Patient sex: F
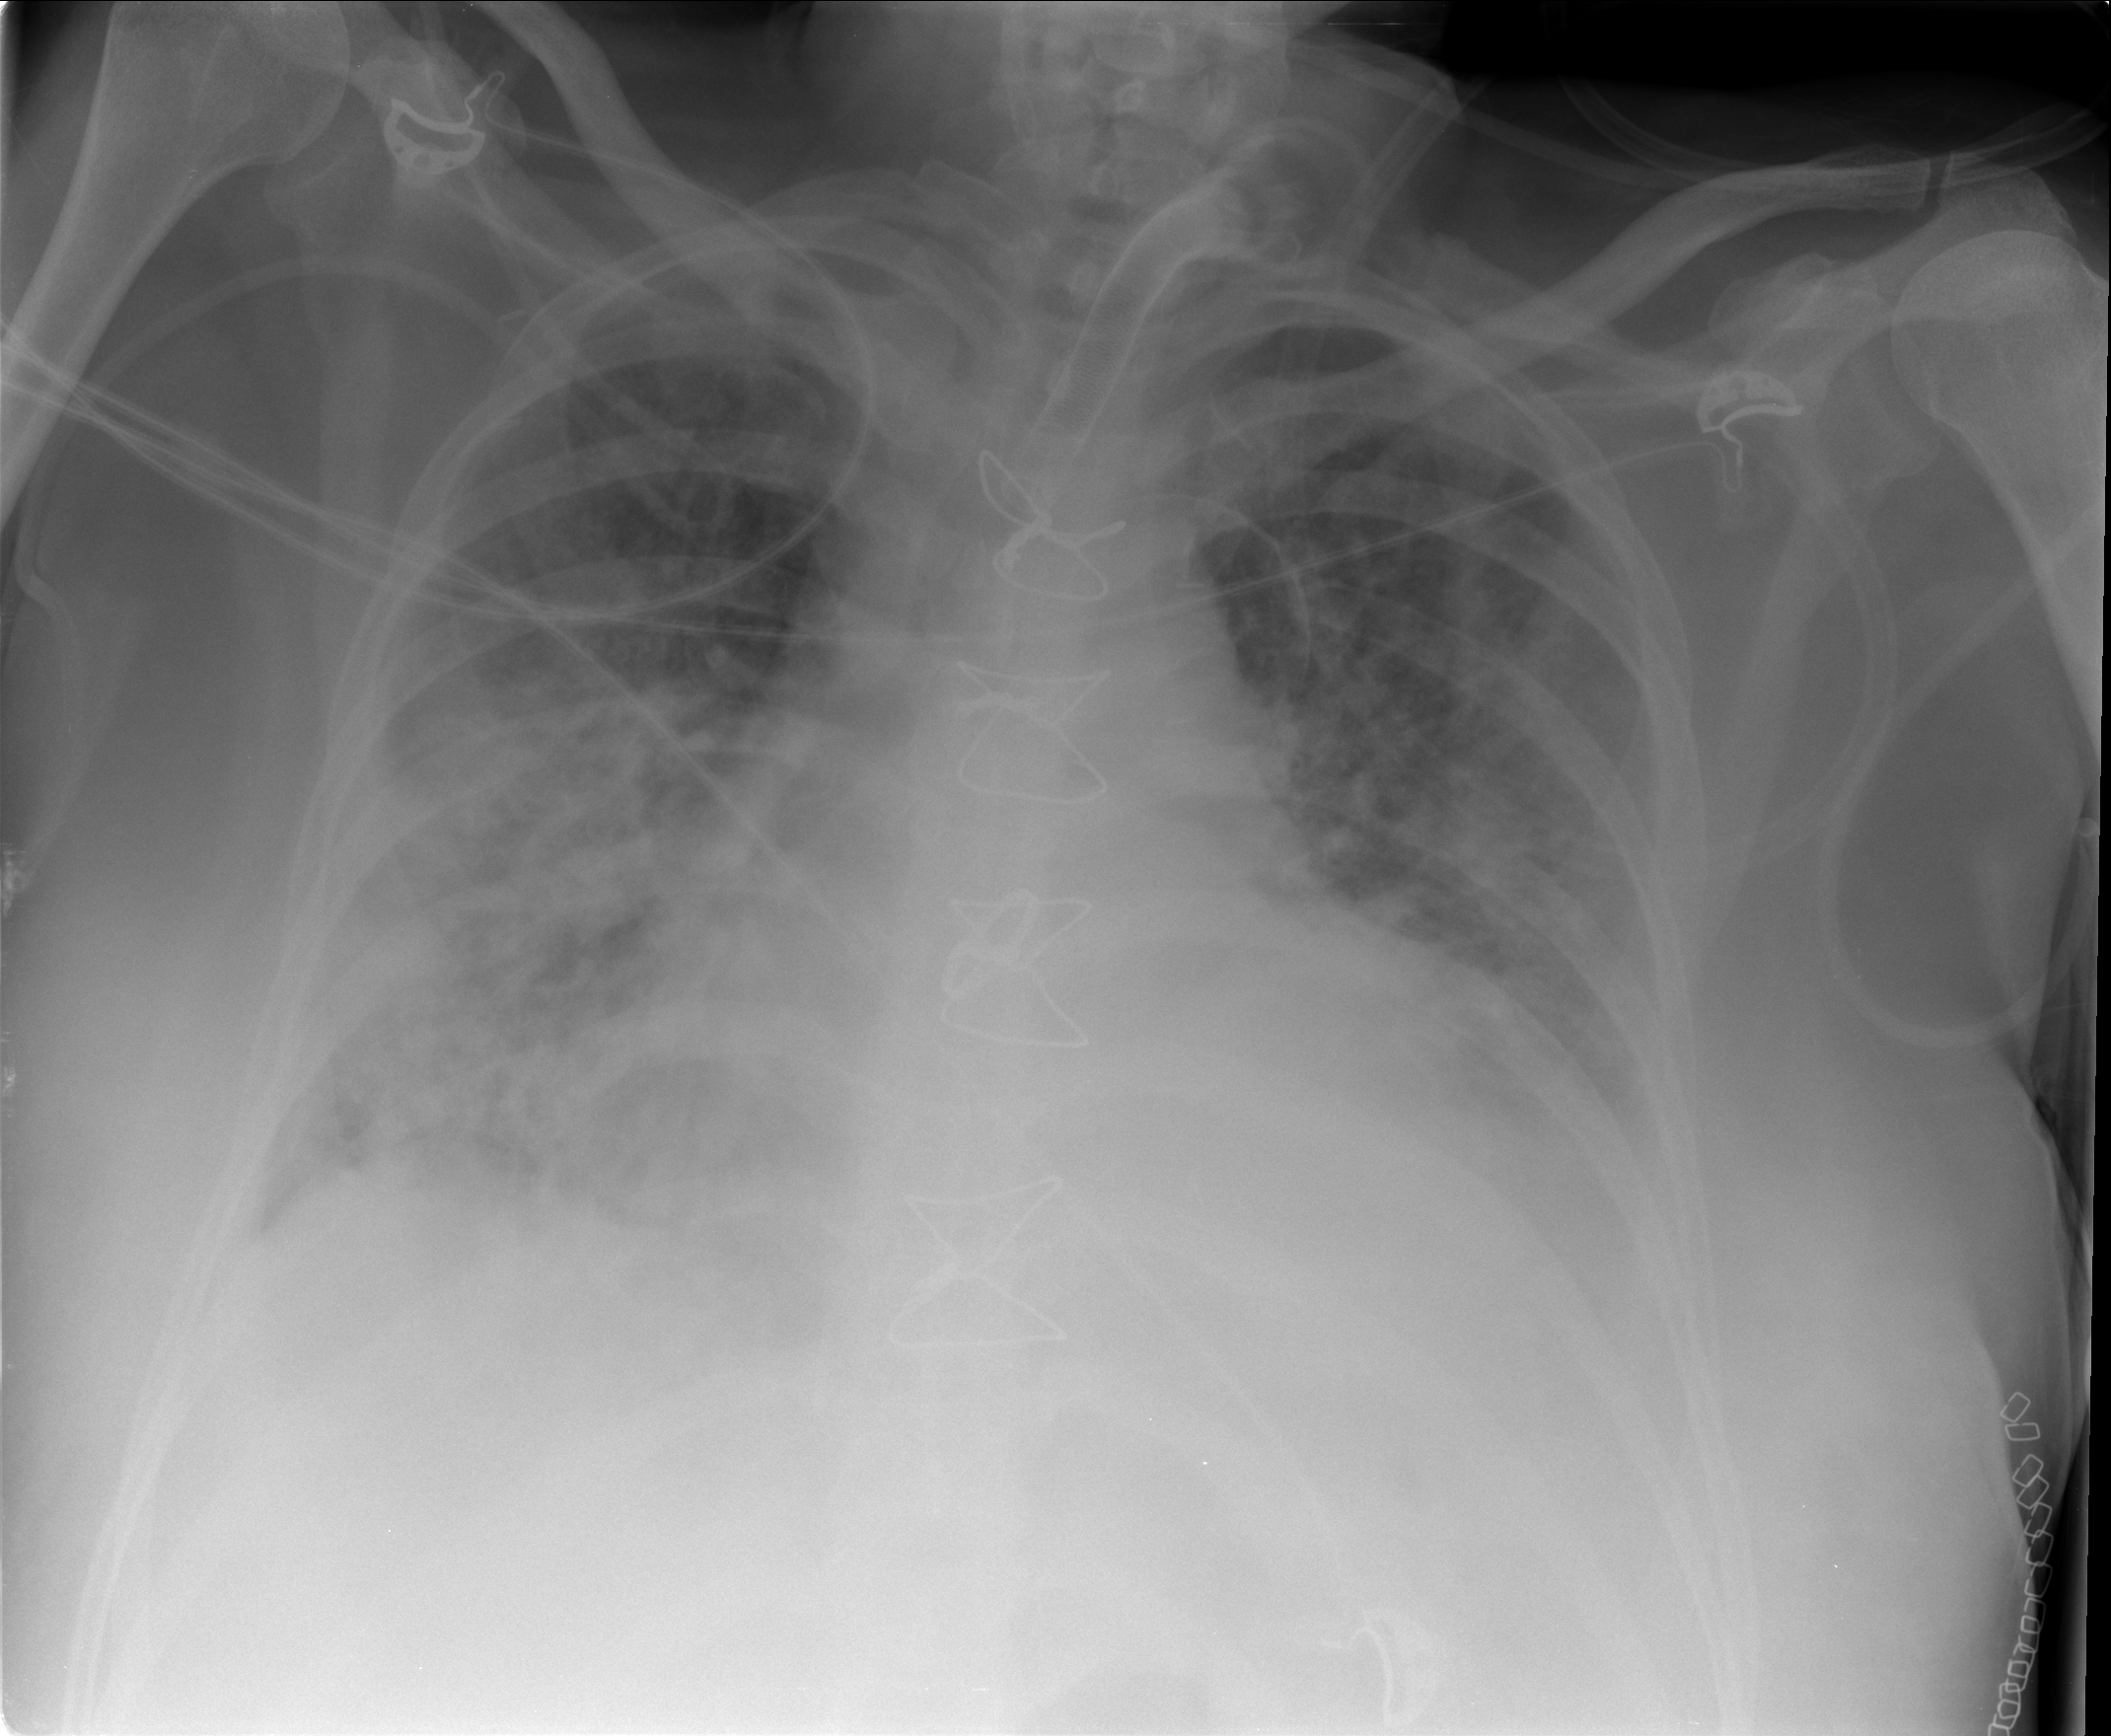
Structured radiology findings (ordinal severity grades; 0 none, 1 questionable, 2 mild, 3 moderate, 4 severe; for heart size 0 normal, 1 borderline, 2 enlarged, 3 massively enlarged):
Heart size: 3
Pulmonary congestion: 4
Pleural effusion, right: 2
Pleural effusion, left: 2
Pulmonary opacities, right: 4
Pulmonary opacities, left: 4
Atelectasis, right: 3
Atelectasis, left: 2